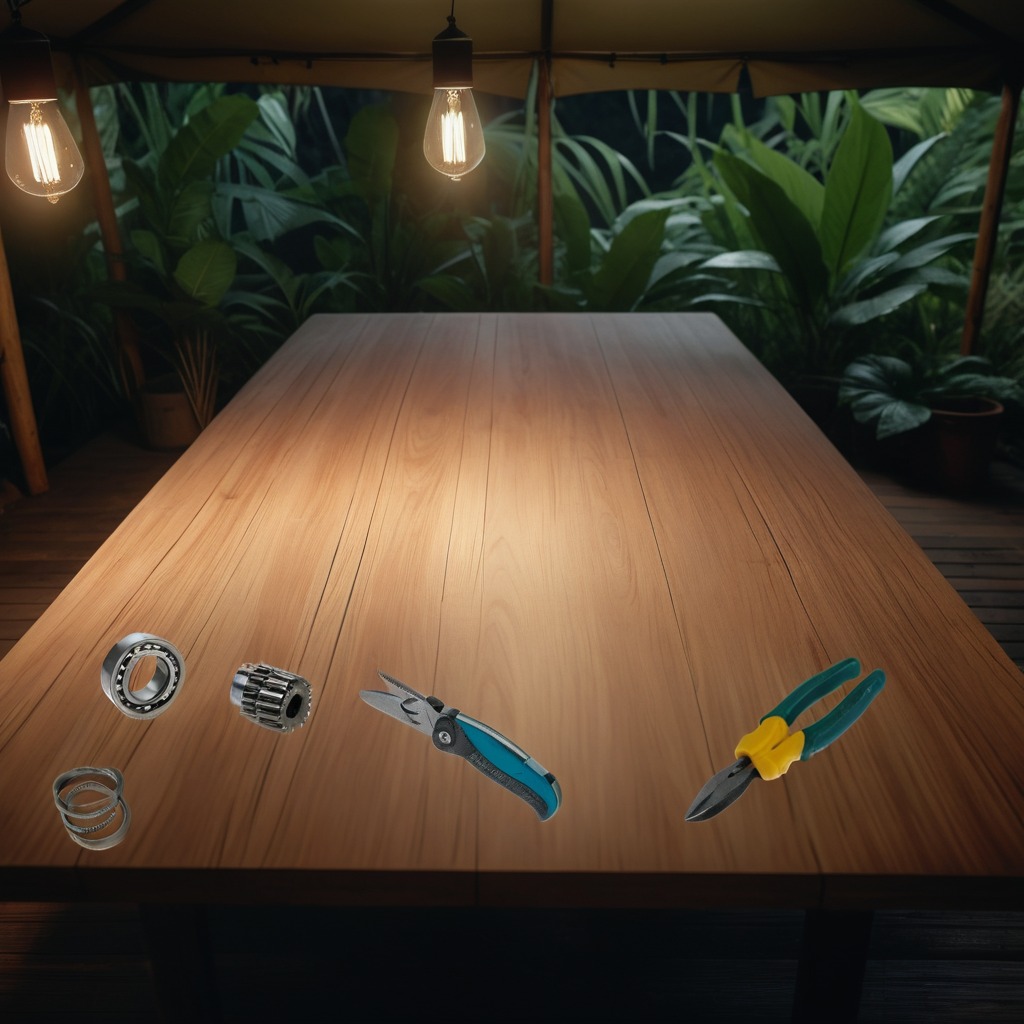
A metal ball bearing, a steel gear with teeth, a utility knife, a pair of pliers, and a coiled metal spring are lying on a clean wooden table inside a jungle field workshop tent at night dim ambient light soft shadows worn but